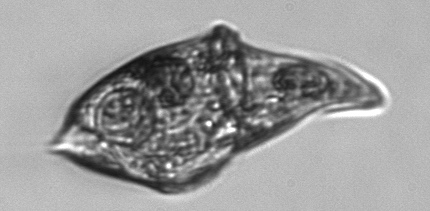
Label: Gyrodinium